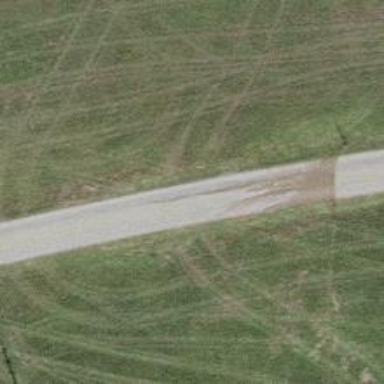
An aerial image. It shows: Unclassified paved road with grade 1 tracktype.